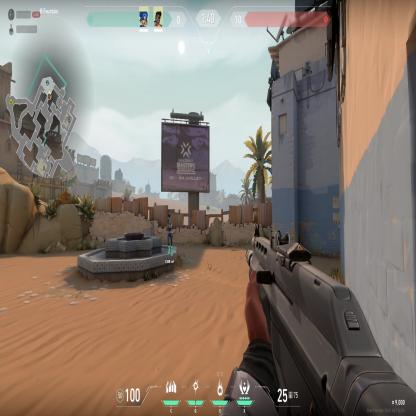
Label: teammate